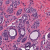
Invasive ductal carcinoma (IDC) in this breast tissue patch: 0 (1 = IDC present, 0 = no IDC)